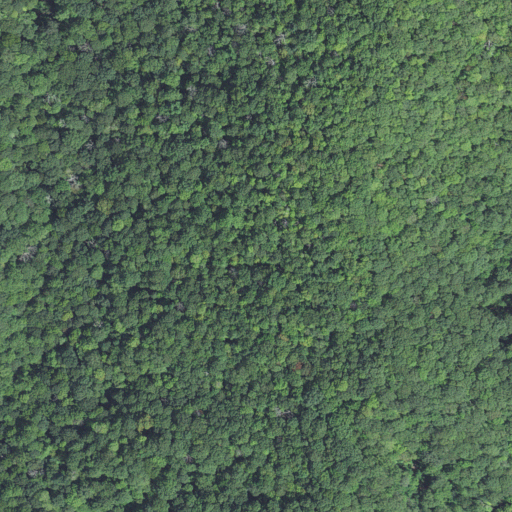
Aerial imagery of ridge(s) in North Carolina named Little Grill Ridge containing deciduous forest and mixed forest